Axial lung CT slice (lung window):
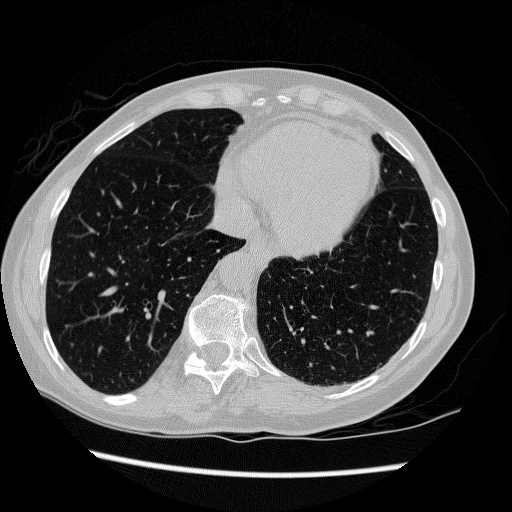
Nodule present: no